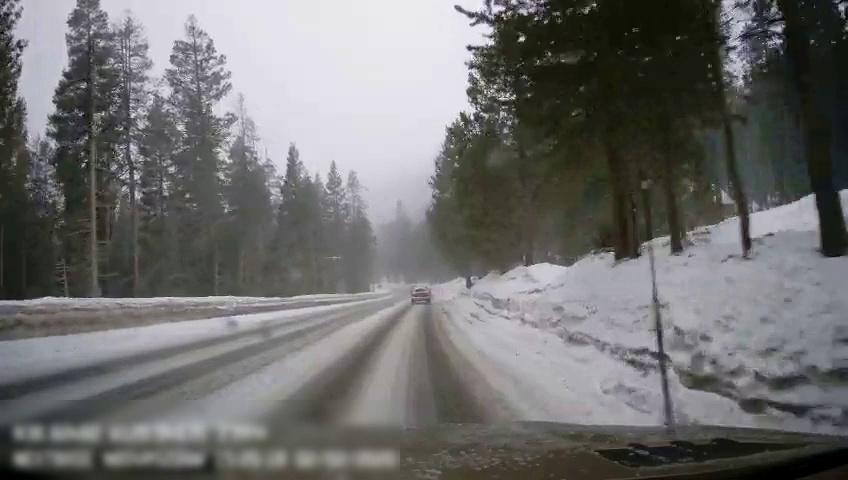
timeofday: Day
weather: Snowy
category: Drivable Space
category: Vehicles | SUV